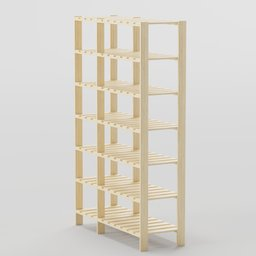
Label: furniture